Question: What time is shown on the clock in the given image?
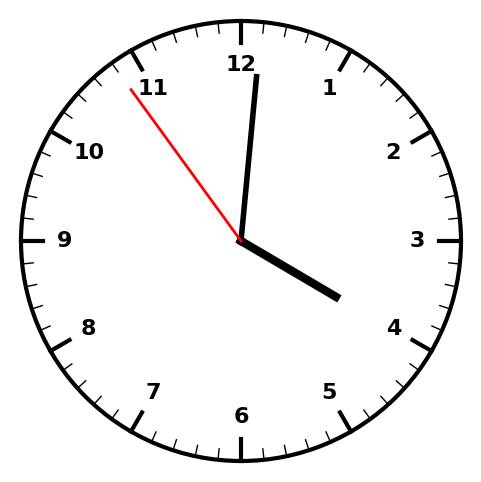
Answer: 04:00:54